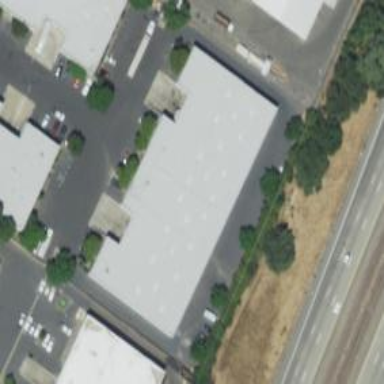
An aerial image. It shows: Industrial building.